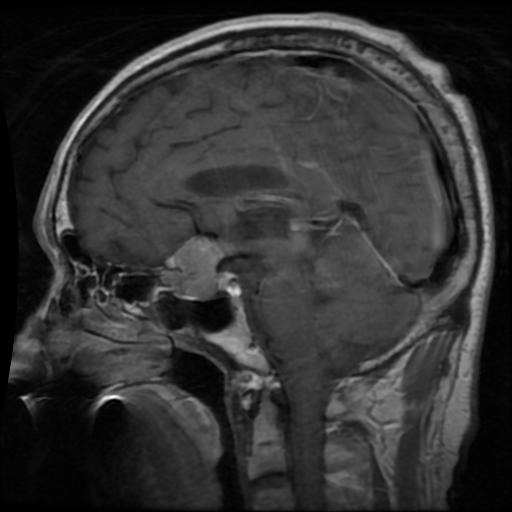
Label: pituitary